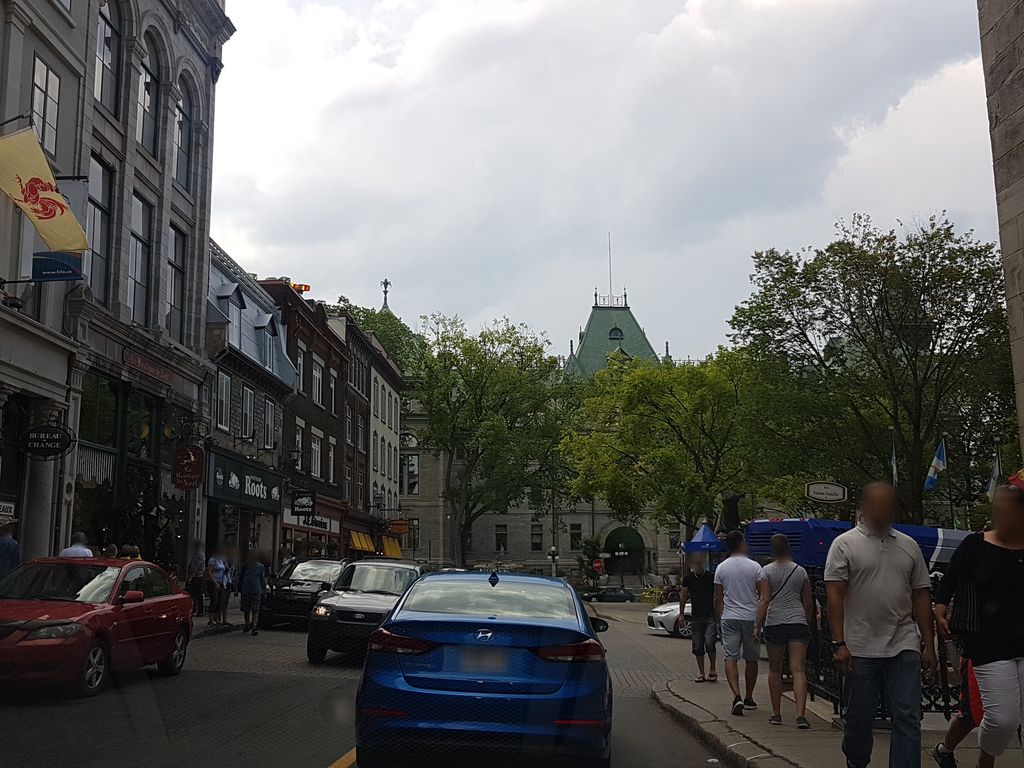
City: quebec_city